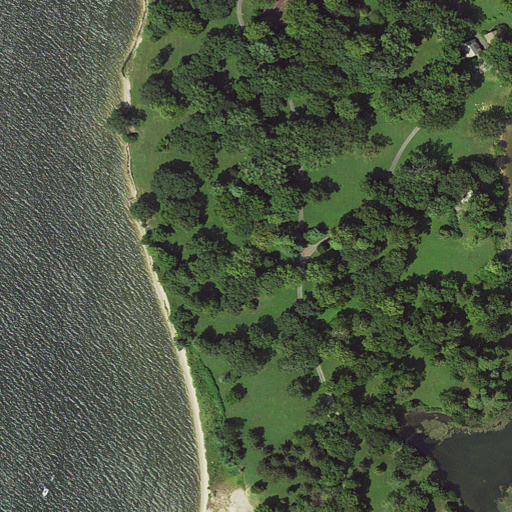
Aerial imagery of island in Maryland named Bruffs Island containing open water, mixed forest, open development, woody wetlands, deciduous forest, herbaceous wetlands, and shrub